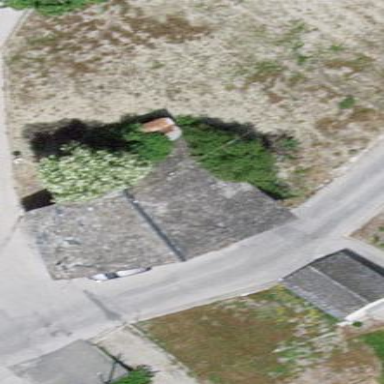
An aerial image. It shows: Barn.